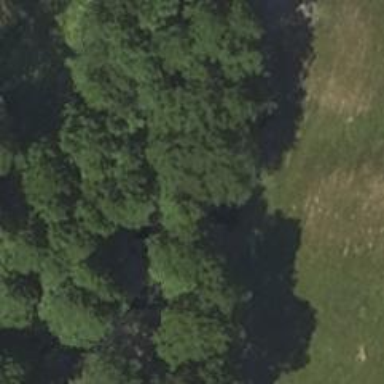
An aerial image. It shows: Row of deciduous broadleaved trees.